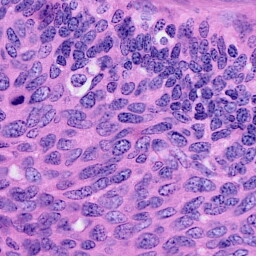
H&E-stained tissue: Cervix